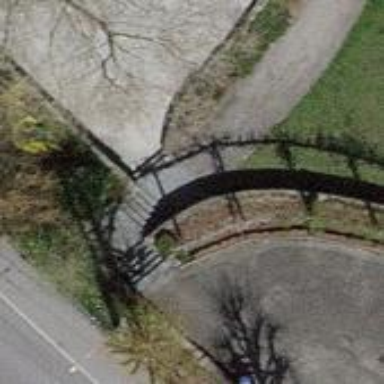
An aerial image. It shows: Set of steps on the road.